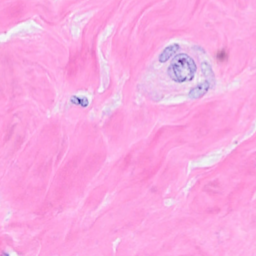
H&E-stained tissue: Breast